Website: apple
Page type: customer-info-address
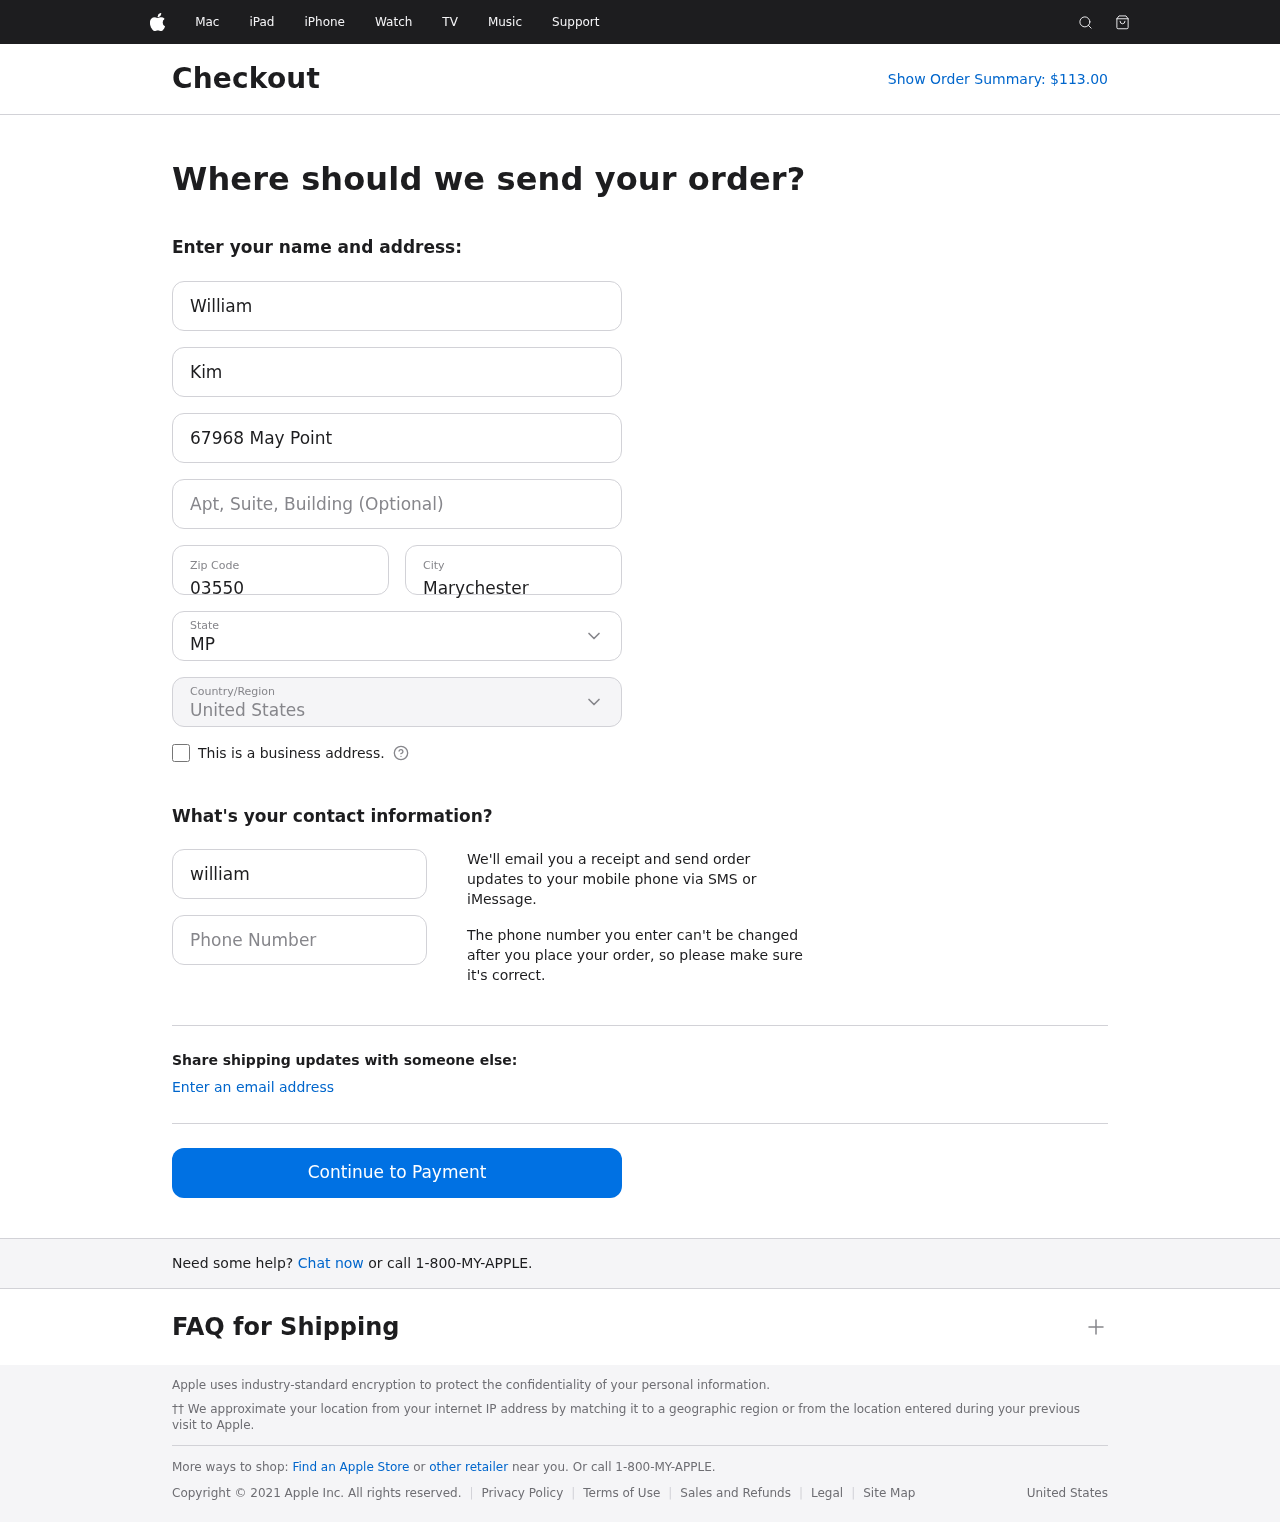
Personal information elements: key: PII_CITY
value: Marychester
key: PII_COUNTRY
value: United States
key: PII_EMAIL
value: william.kim@hotmail.com
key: PII_FIRSTNAME
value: William
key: PII_LASTNAME
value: Kim
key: PII_PHONE
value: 9763251384
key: PII_POSTCODE
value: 03550
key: PII_STATE
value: MP
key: PII_STREET
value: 67968 May Point
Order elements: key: ORDER_TOTAL
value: Show Order Summary: $113.00